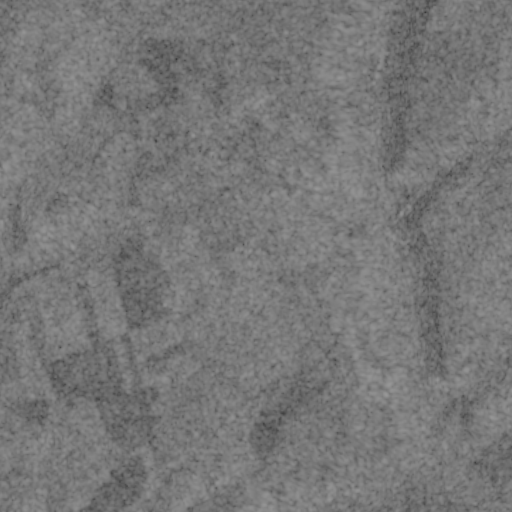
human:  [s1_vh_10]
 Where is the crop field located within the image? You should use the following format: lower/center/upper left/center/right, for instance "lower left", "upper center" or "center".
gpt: The crop field is located in the upper right of the image.
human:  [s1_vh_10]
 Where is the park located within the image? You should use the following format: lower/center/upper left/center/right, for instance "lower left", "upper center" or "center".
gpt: The park is located in the center right of the image.
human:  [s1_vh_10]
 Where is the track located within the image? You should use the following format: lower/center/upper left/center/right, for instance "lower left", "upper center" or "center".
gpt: There is no track in the image.

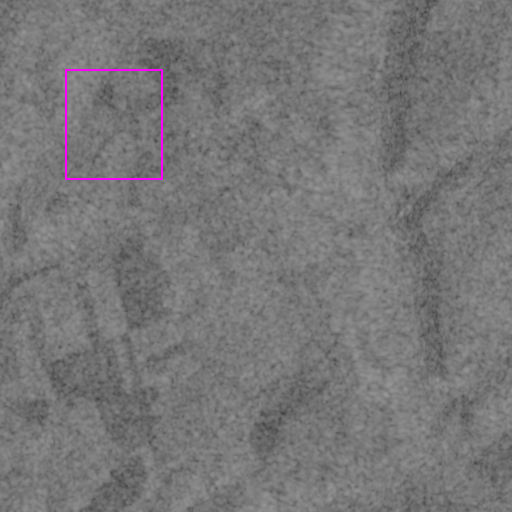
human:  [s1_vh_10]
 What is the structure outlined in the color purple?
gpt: There is no purple outline.
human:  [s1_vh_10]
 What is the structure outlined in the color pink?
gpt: There is no structure outlined in pink.